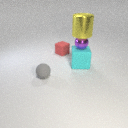
large yellow metal cylinder above small purple metal sphere